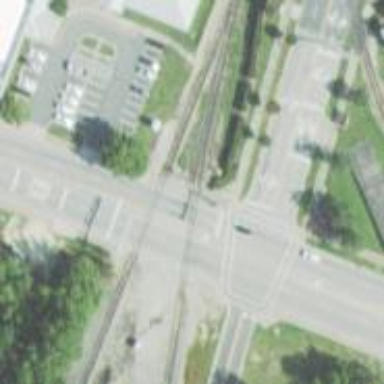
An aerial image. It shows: Crossing for the railway.